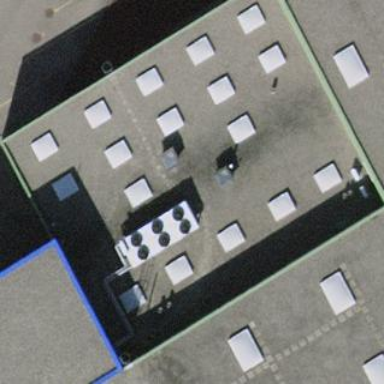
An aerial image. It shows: Industrial building.